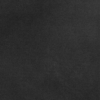
Label: dusty